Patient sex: M
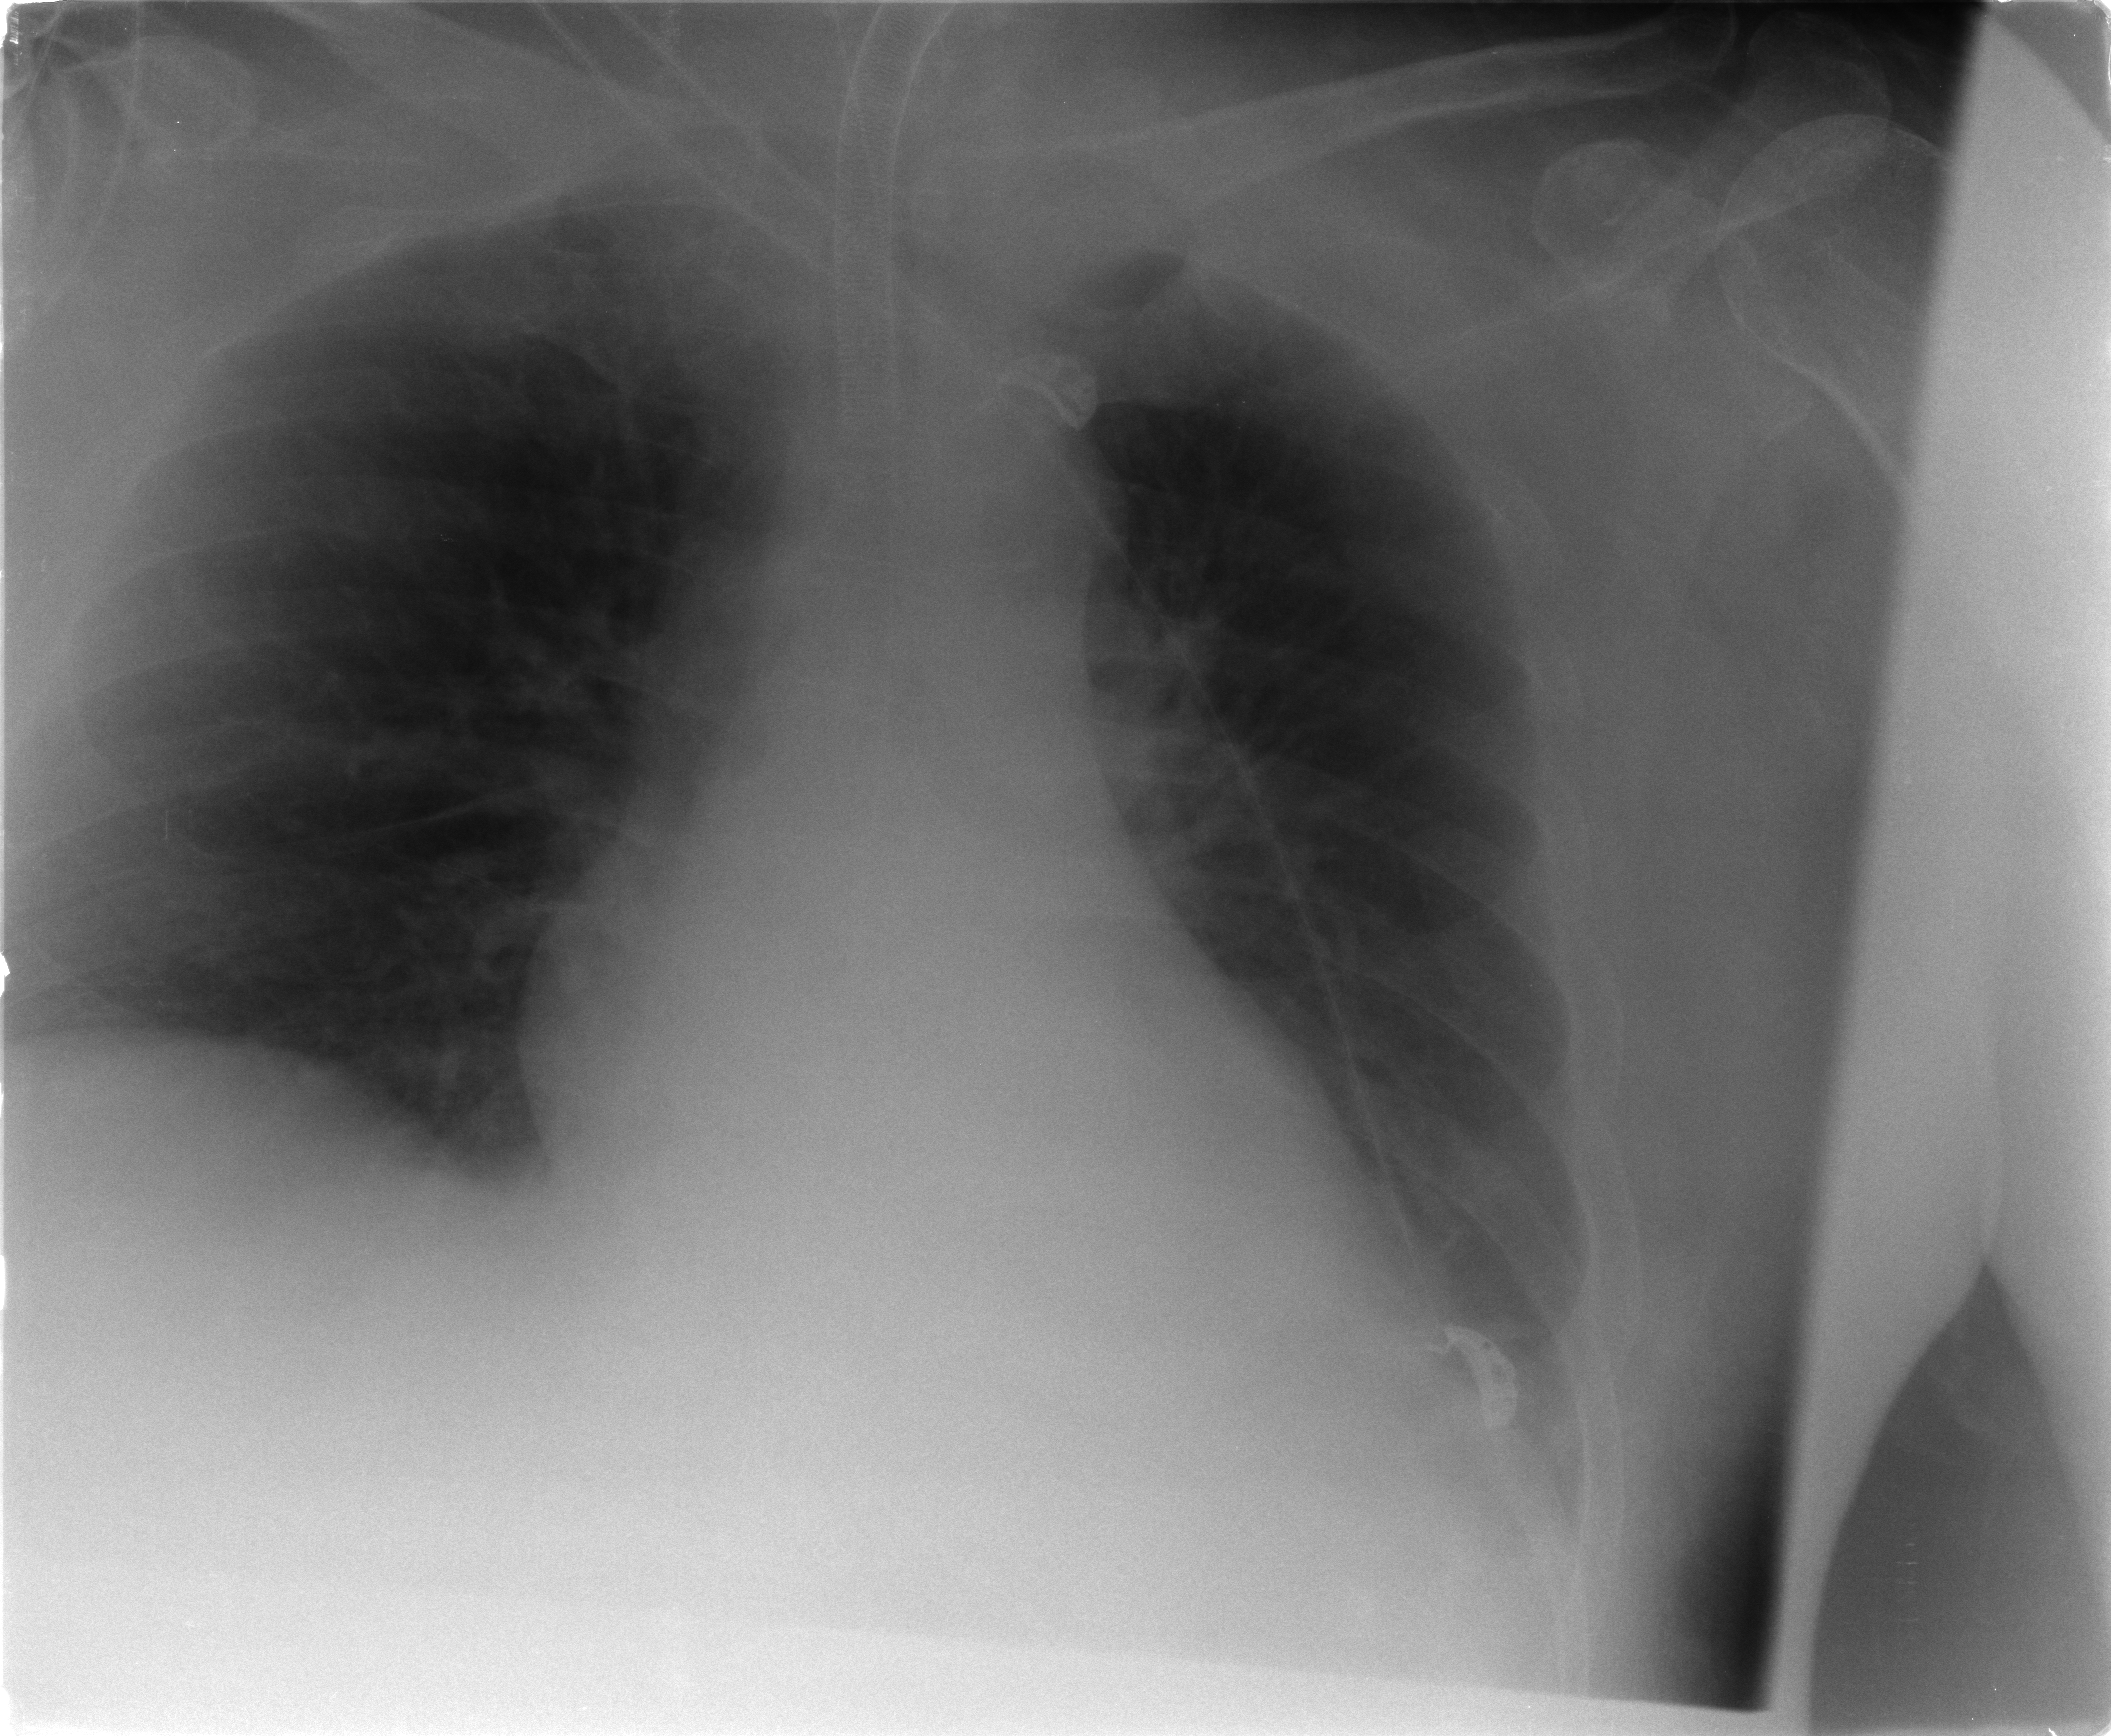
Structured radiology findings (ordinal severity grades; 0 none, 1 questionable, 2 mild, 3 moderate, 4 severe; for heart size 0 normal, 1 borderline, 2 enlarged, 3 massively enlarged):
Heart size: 0
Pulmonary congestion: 0
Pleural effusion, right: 0
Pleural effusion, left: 2
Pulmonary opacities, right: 0
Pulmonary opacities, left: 0
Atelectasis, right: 0
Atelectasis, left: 2